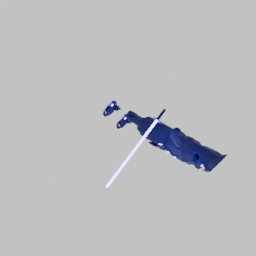
Label: people